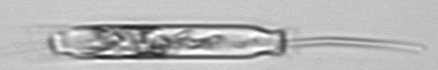
Label: Ditylum_brightwellii